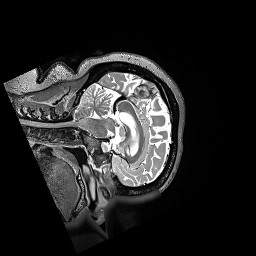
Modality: T2w
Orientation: sagittal
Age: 44
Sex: female